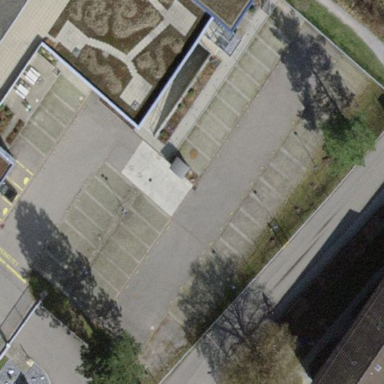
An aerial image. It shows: Parking area with surface.